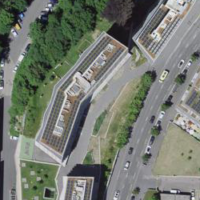
EUNIS habitat code: 53
Species observed at this site:
Populus tremula
Fagus sylvatica
Tussilago farfara